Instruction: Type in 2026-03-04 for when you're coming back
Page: home
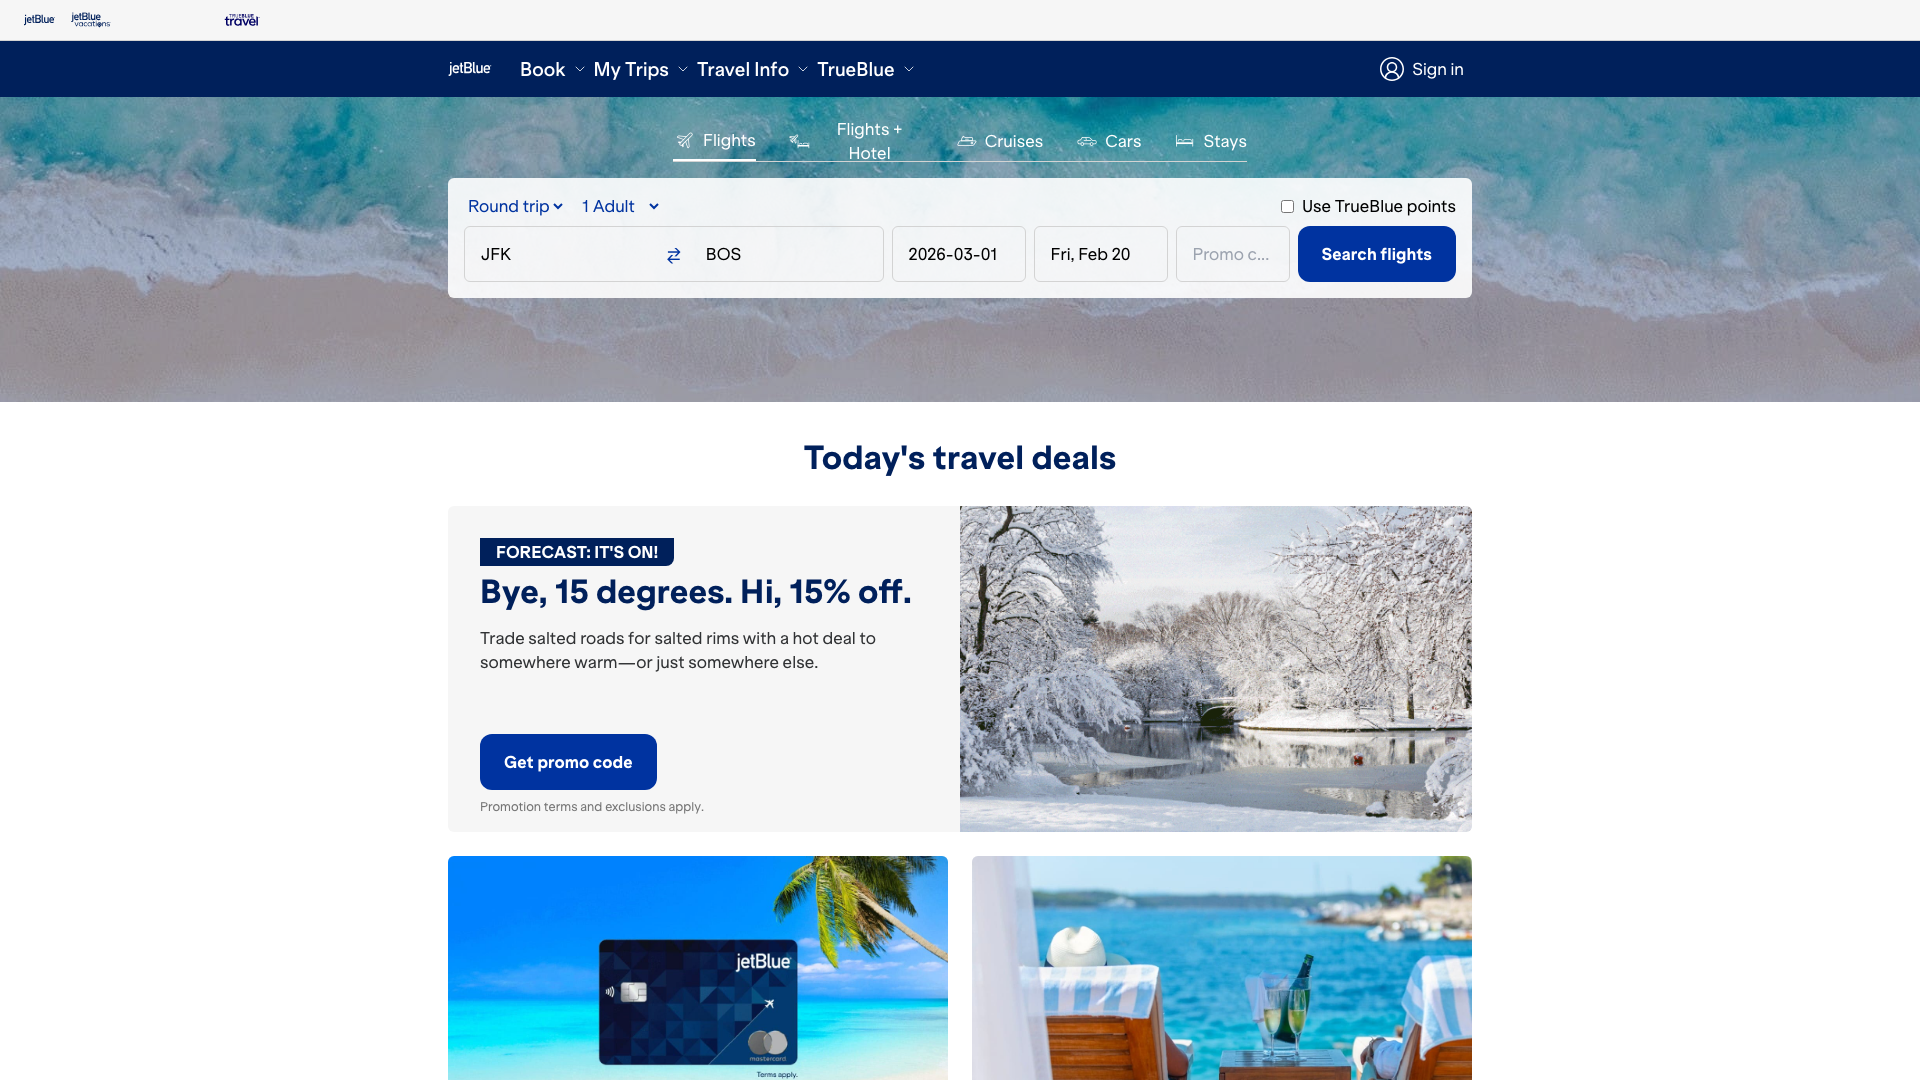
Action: type